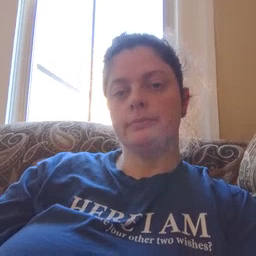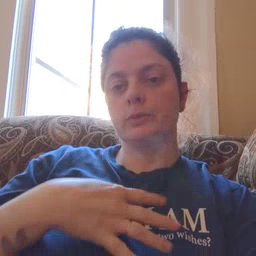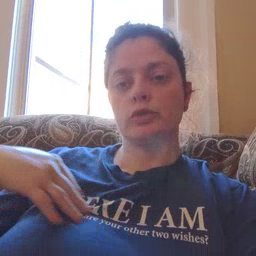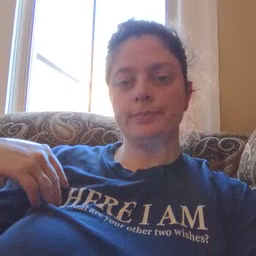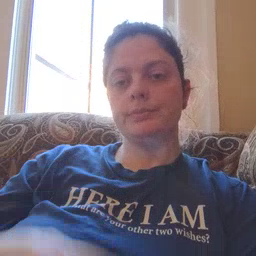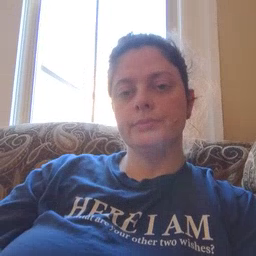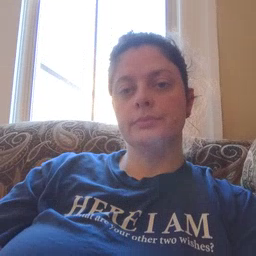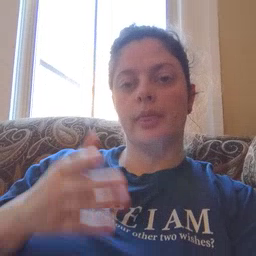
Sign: zebra